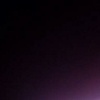
Label: space